Interaction volume radius: 10 \u00c5
Interaction volume height: 20 \u00c5
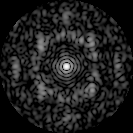
Disorder parameter: 0.6831